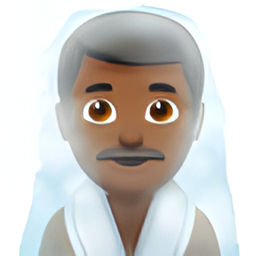
Name: person in steamy room
Emoji: 🧖🏾
Group: People & Body
Sub-group: person-activity